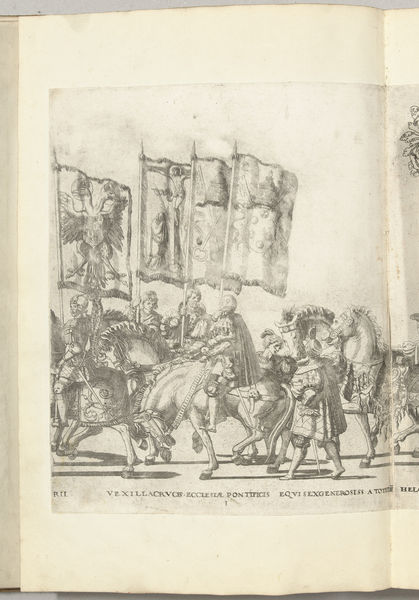
Titel: Vaandeldragers met wapens van Habsburg en de paus van Rome, plaat I
Künstler: Nicolaas Hogenberg
Standort: Amsterdam
Institution: Rijksmuseum
Schlagwörter: gravure, cheval, drapeaux